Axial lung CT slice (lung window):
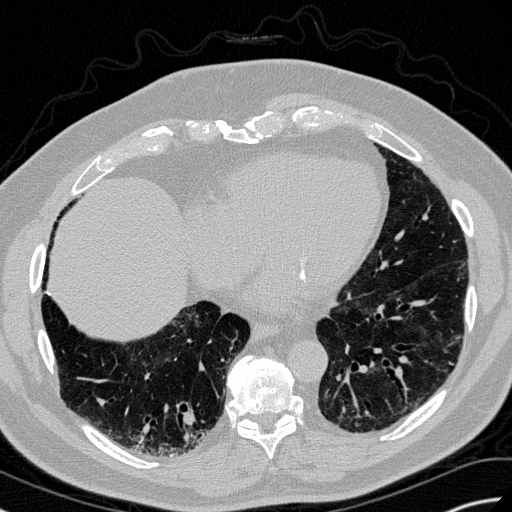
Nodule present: no